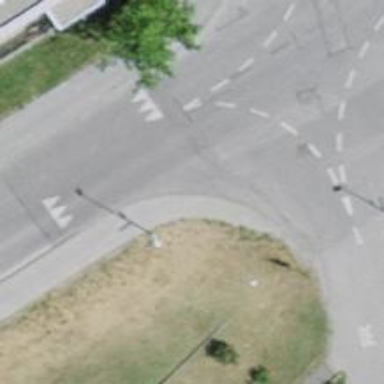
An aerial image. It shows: Raised kerb.